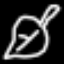
Label: leaf